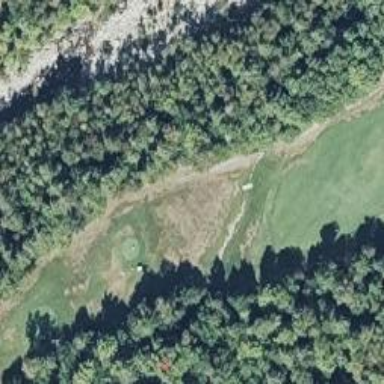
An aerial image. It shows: Path bridge crossing golf cartpath.